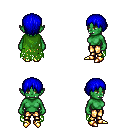
a pixel art fantasy rpg character, female body template, orc, green skin, green tattered cape, gold greaves, blue plain hairstyle, gold boots, four views (front, back, left, right), 2x2 character sprite sheet, small pixel art, hard edges, no anti-aliasing